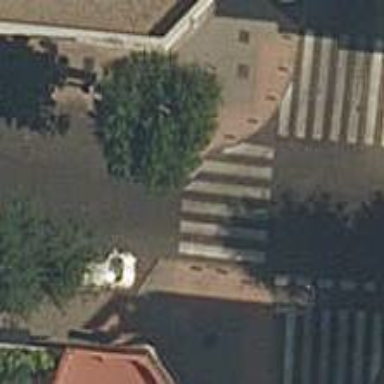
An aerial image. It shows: Uncontrolled crossing on the road.